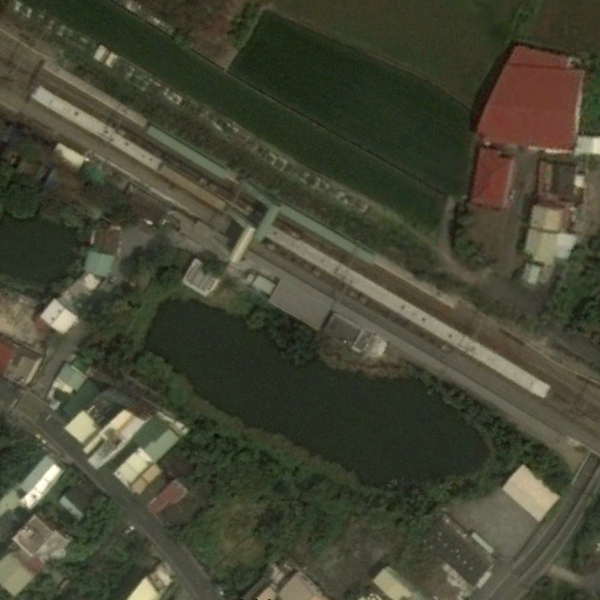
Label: RailwayStation